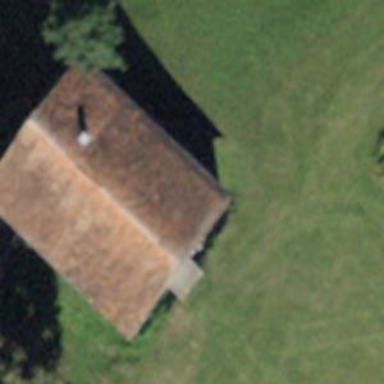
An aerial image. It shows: Shed building.